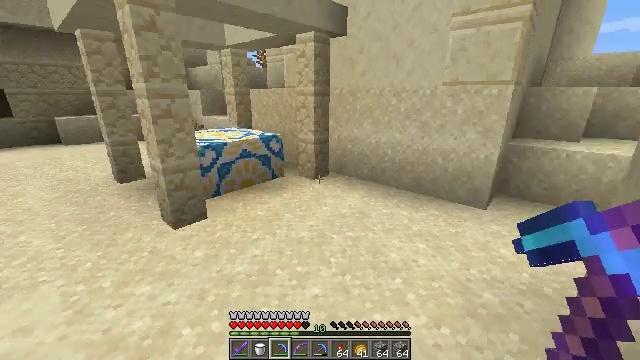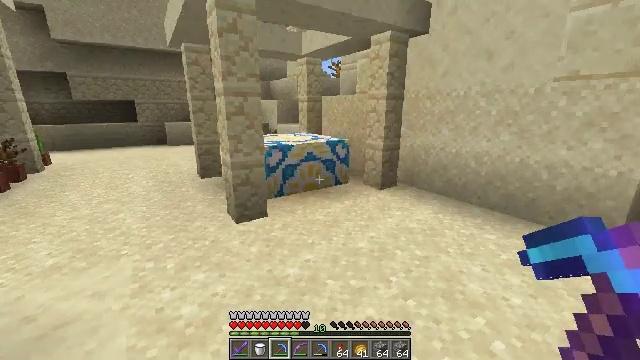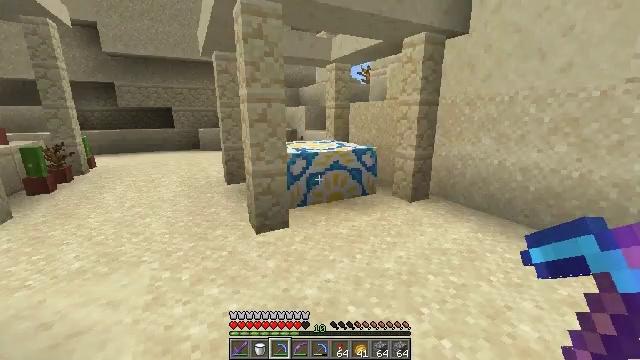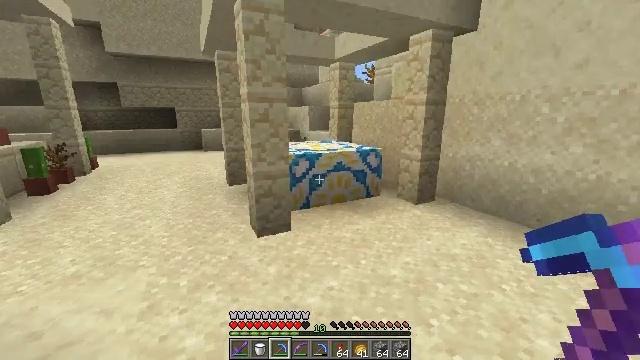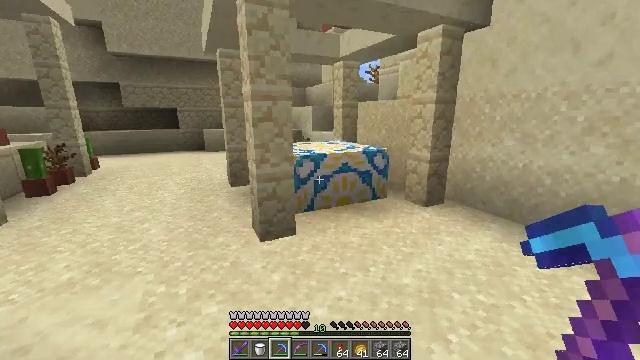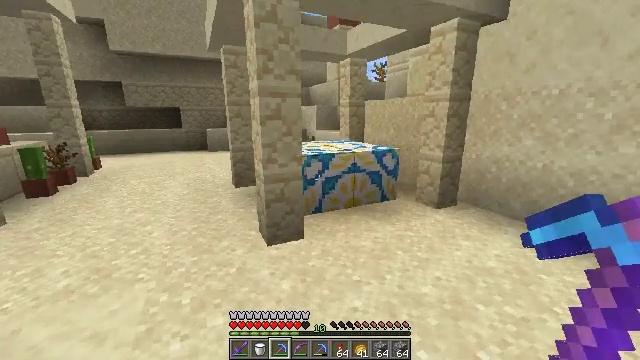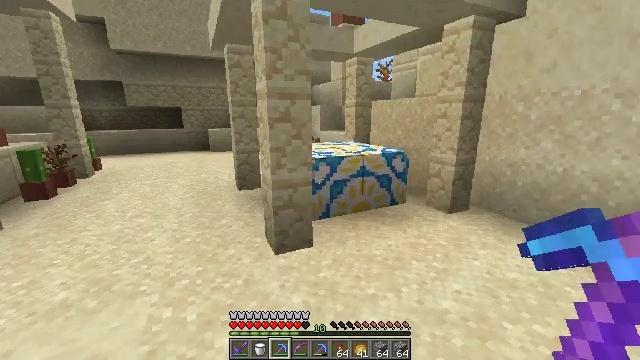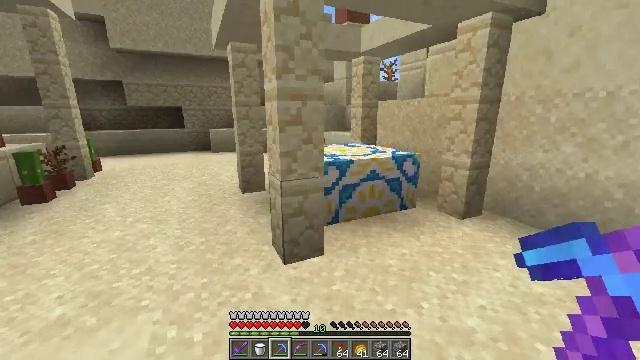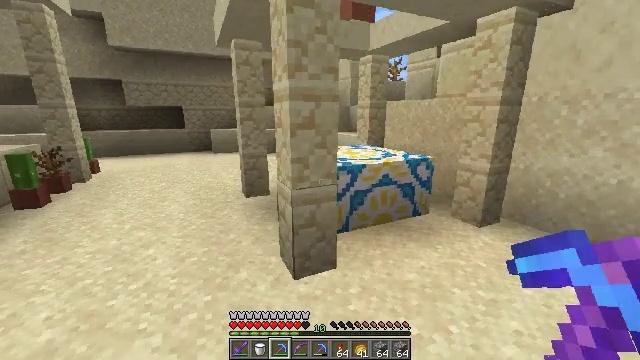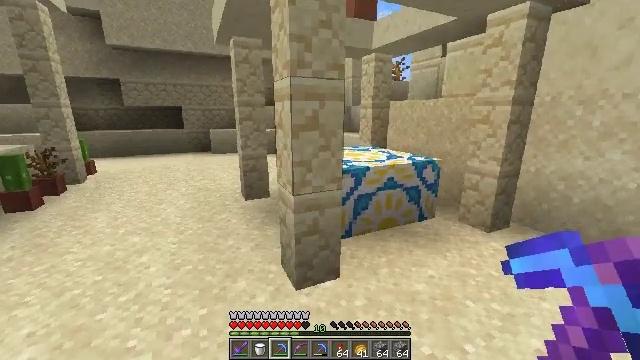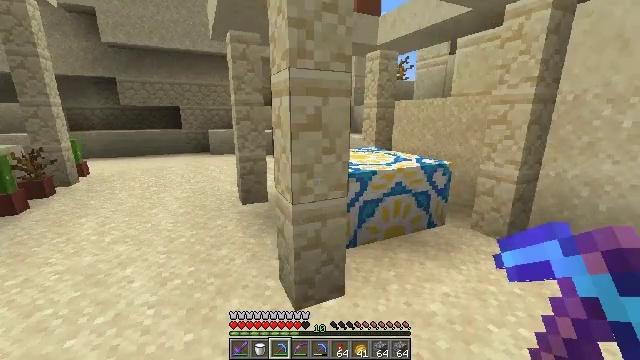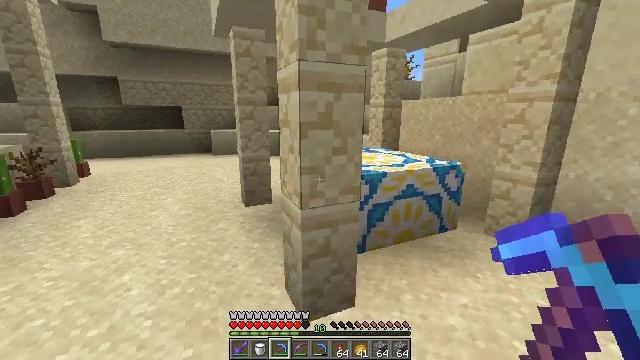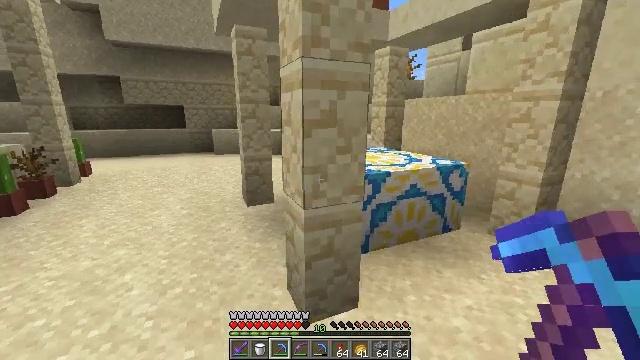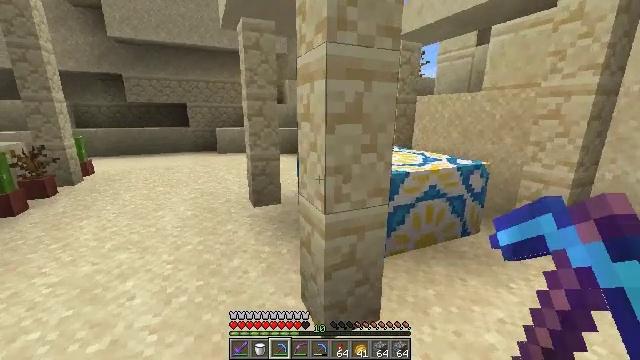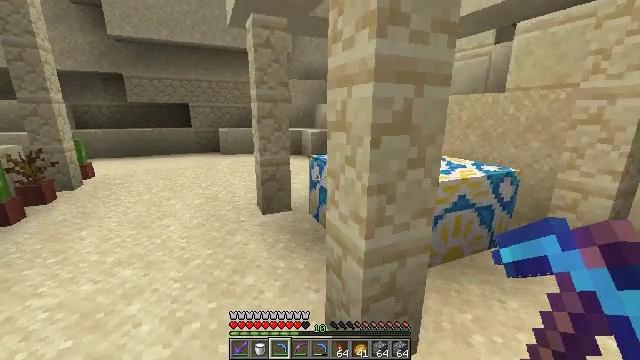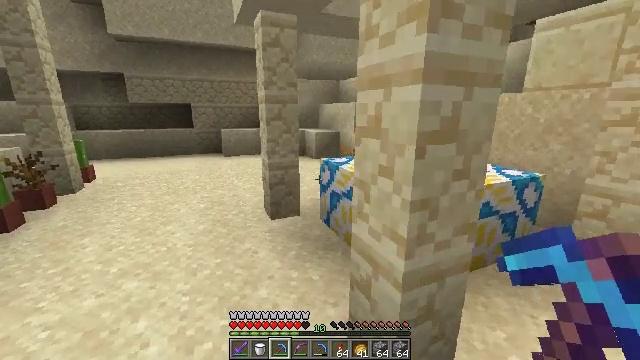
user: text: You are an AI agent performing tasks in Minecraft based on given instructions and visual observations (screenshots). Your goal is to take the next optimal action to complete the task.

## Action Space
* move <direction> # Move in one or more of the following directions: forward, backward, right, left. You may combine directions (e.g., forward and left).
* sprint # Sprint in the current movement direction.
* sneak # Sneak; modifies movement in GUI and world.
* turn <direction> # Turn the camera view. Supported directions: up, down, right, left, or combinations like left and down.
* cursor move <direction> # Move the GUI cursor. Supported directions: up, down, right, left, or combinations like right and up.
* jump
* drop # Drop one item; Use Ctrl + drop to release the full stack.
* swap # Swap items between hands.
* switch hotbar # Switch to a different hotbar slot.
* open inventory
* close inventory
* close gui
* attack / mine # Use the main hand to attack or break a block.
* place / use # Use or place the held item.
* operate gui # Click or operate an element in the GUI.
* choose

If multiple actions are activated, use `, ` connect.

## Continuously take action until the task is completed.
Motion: motion action
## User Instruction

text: Gather hay blocks from the farm.
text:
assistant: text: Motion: move forward, turn left and up
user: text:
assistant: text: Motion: move forward, turn left and up
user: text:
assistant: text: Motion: move forward and move left
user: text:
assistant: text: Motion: move forward and move left
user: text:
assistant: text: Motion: move forward and move left
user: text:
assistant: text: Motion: move forward and move left
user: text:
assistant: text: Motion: move forward and move left
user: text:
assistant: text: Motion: move forward
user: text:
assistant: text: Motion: move forward
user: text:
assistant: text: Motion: move forward
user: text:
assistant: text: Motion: move forward and move left
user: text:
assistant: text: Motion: move forward and move left
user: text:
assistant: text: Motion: move forward and move left
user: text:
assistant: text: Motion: move forward and move left
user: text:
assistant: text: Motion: move forward and move left
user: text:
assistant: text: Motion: move forward and move left
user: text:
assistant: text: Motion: move forward and move left
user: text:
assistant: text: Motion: move forward and move left
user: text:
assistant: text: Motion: move forward and move left
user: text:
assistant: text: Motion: move forward and move left
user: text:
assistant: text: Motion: move forward and move left
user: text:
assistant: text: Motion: move forward and move left
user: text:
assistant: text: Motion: move forward
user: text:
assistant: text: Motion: move forward
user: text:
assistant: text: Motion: move forward
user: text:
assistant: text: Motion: move forward and move left
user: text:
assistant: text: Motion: move forward and move left
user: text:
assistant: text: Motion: move forward and move left
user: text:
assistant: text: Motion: move forward and move left, turn right
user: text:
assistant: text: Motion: move forward and move left, turn right